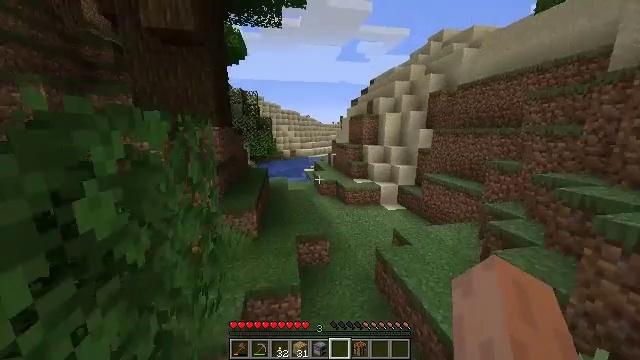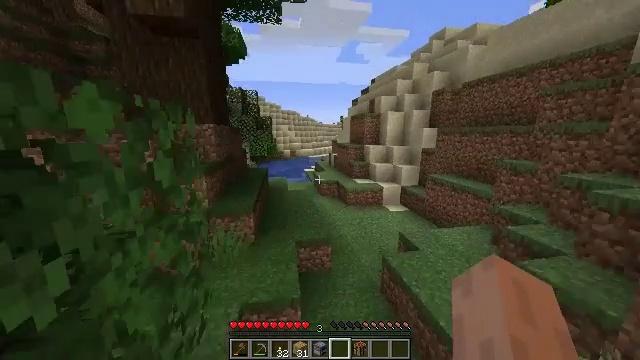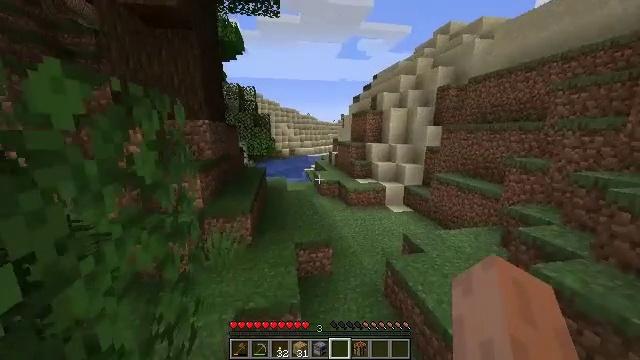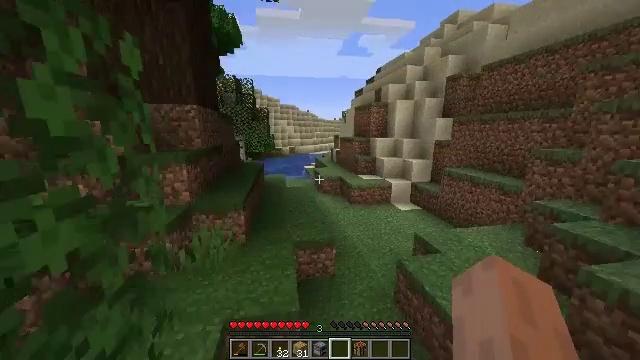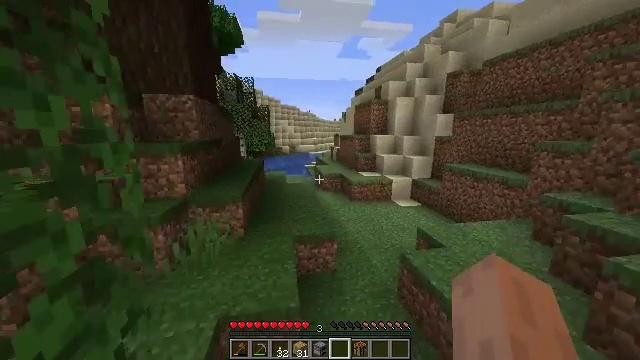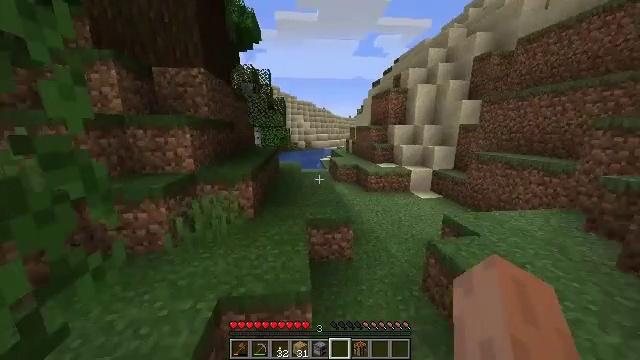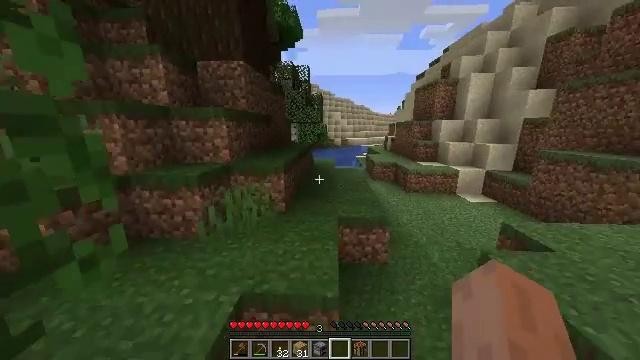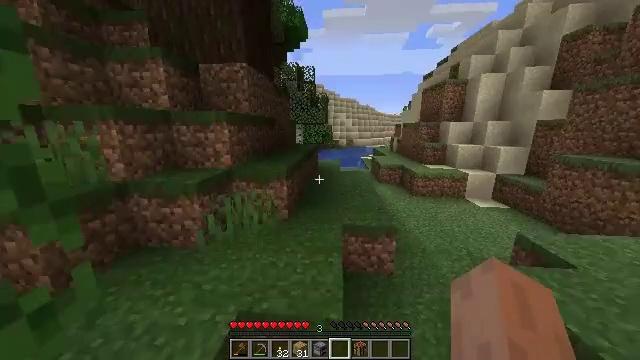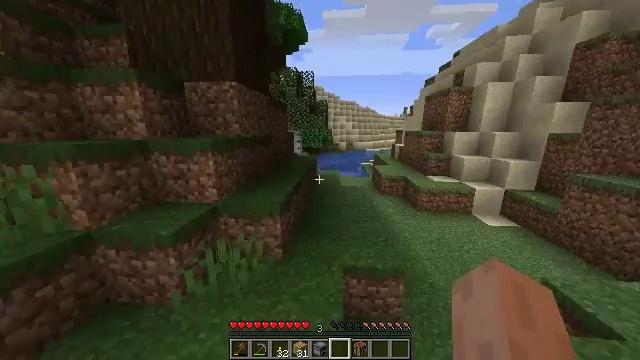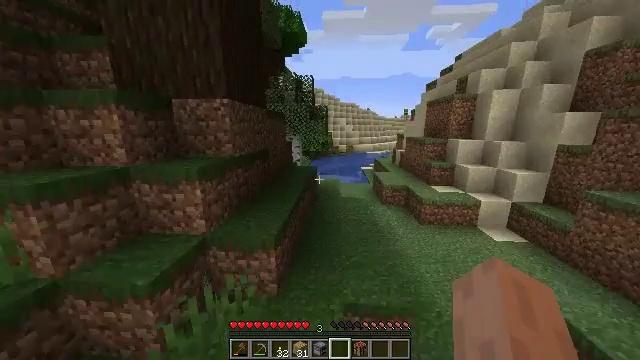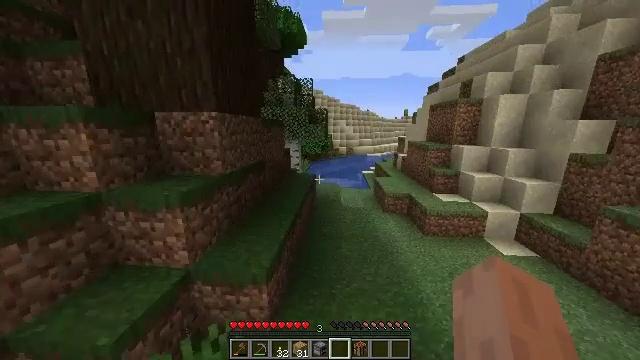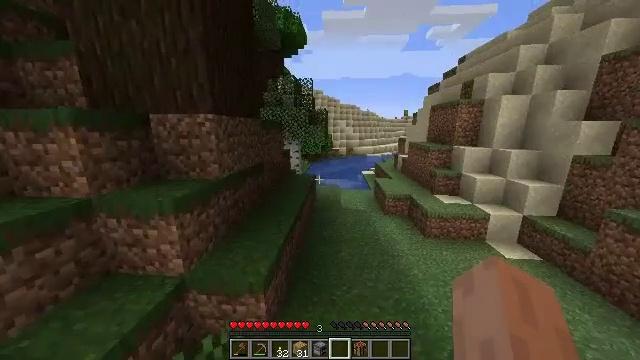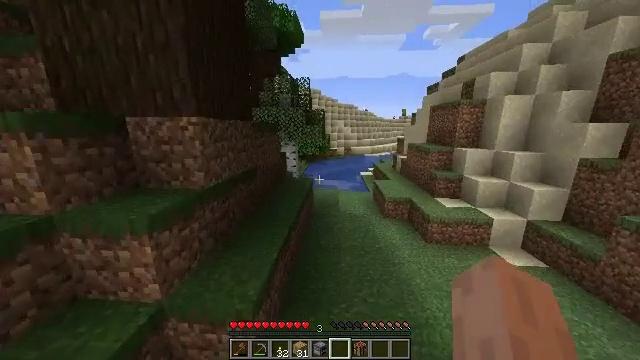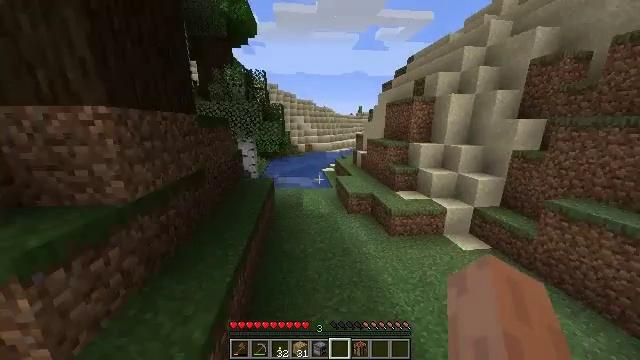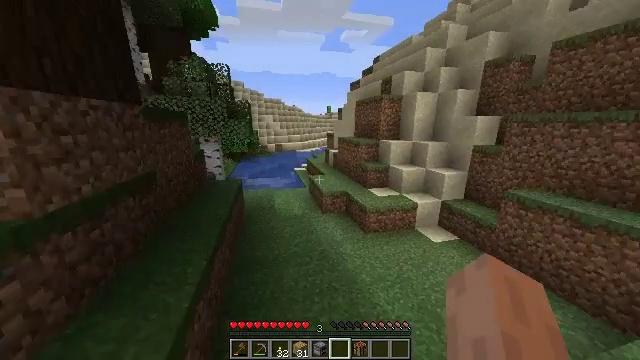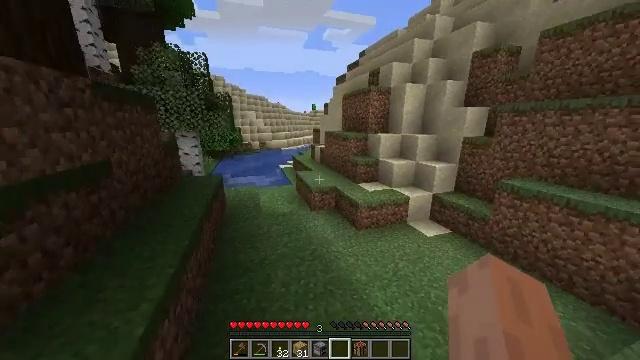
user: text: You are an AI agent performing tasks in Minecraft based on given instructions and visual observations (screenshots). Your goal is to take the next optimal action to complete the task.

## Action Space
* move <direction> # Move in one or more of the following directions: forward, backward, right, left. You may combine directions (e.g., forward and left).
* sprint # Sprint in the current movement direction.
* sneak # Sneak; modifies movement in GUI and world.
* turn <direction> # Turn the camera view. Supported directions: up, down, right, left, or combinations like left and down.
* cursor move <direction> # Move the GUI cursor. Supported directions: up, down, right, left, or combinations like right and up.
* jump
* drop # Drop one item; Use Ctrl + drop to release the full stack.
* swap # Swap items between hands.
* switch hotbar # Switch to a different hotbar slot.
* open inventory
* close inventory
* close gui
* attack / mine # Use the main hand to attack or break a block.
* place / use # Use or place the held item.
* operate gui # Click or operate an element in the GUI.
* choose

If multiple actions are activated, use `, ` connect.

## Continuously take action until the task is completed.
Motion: motion action
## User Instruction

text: Obtain red mushroom blocks for decoration.
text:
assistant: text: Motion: move forward, sprint, jump
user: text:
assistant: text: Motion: move forward, sprint, jump
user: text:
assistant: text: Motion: move forward, sprint, jump
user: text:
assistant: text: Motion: move forward, sprint, jump
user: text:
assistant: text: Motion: move forward, sprint, turn left, jump
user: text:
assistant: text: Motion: move forward, sprint, turn left, jump
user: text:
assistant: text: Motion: move forward, sprint, turn left, jump
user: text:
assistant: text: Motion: move forward, sprint, jump
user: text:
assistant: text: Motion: move forward, sprint, jump
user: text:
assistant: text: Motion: move forward, sprint, jump
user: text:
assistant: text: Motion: move forward, sprint, jump
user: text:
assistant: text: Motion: move forward, sprint, jump
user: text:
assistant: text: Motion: move forward, sprint, turn right, jump
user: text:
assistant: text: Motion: move forward, sprint, turn right, jump
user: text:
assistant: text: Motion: move forward, sprint, turn right, jump
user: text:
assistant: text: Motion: move forward, sprint, jump
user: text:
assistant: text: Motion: move forward, sprint, jump
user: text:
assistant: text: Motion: move forward, sprint, turn left, jump
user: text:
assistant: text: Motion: move forward, sprint, turn left, jump
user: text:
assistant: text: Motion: move forward, sprint, turn left, jump
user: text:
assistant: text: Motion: move forward, sprint, jump
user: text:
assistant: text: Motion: move forward, sprint, jump
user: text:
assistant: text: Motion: move forward, sprint, jump
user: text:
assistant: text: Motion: move forward, sprint, jump
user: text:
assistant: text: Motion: move forward, sprint, turn right, jump
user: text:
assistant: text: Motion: move forward, sprint, turn right, jump
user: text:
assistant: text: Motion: move forward, sprint, turn right, jump
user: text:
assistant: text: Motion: move forward, sprint, turn right, jump
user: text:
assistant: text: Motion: move forward, sprint, jump
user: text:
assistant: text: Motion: move forward, sprint, jump